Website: home-depot
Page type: billing-address
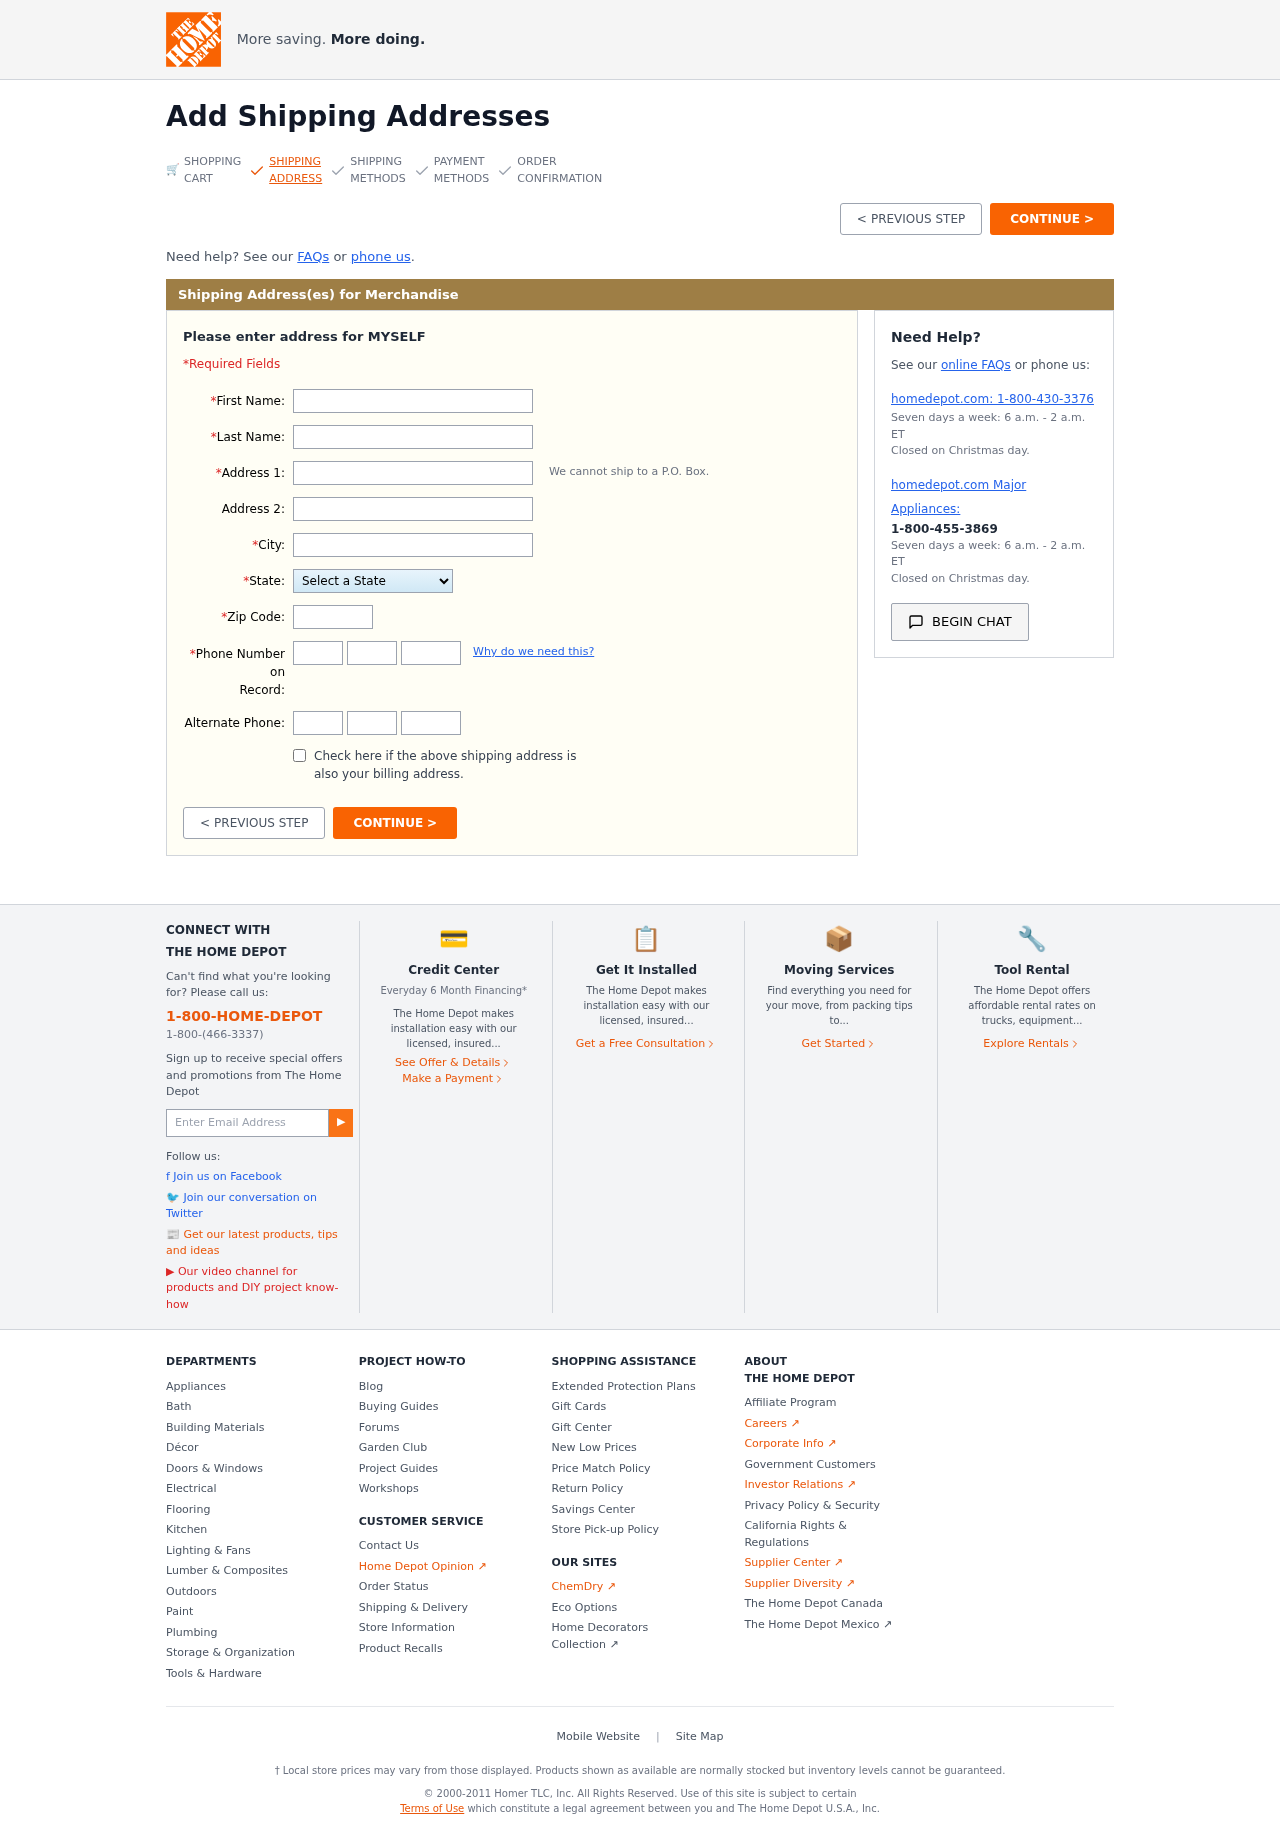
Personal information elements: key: PII_STATE
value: PW
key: PII_FIRSTNAME
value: Jason
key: PII_LASTNAME
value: Baker
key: PII_STREET
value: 7848 Sarah Fall
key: PII_CITY
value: Fergusonberg
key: PII_POSTCODE
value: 78231
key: PII_PHONE_AREA
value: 316
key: PII_PHONE_PREFIX
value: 551
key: PII_PHONE_LINE
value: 9857
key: PII_PHONE_ALT_AREA
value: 717
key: PII_PHONE_ALT_PREFIX
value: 819
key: PII_PHONE_ALT_LINE
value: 5387